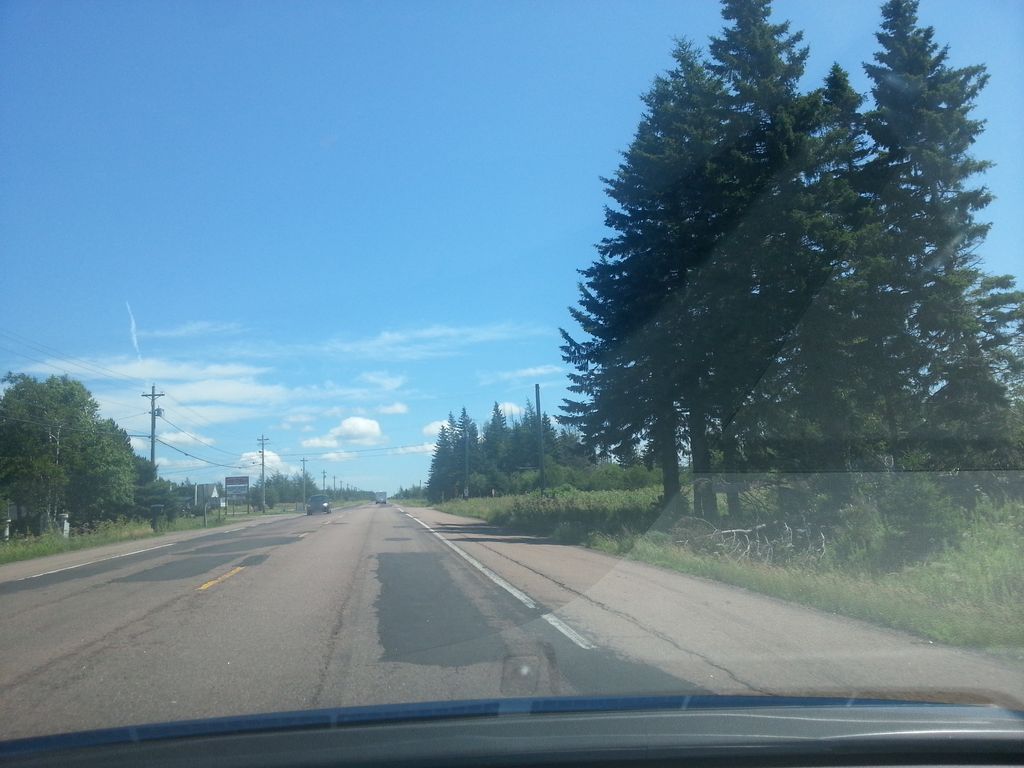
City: charlottetown